二年级 · 计数

| 姓名/次数 | 1 | 2 | 3 | 4 | 5 | 6 | 7 | 8 | 9 | 10 |
| :---: | :---: | :---: | :---: | :---: | :---: | :---: | :---: | :---: | :---: | :---: |
| 甲 | $\times$ | $\triangle$ | $\times$ | $\times$ | $\triangle$ | $\triangle$ | $\triangle$ | $\triangle$ | $\triangle$ | $\triangle$ |
| 乙 | $\times$ | $\triangle$ | $\times$ | $\triangle$ | $\times$ | $\times$ | $\triangle$ | $\triangle$ | $\times$ | $\times$ |
| 丙 | $\times$ | $\triangle$ | $\triangle$ | $\triangle$ | $\times$ | $\times$ | $\times$ | $\times$ | $\triangle$ | $\triangle$ |
| 丁 | $\triangle$ | $\triangle$ | $\times$ | $\times$ | $\triangle$ | $\triangle$ | $\times$ | $\times$ | $\triangle$ | $\triangle$ |

（1）（）第一次就投中，第５次没投中的有（）、（）。

（2）（）投中次数最少，（）投中次数最多，4人一共投中（）次。
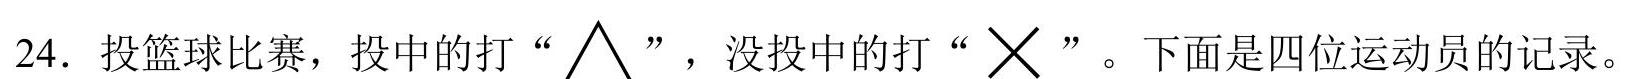
答案: (1) 丁 乙 丙

（2）乙 甲 22